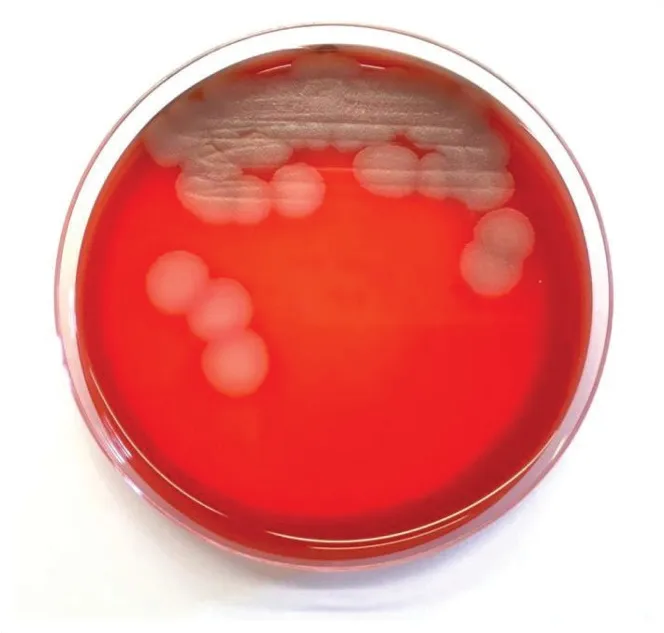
Typical morphology of Bacillus cereus on 5% horse blood agar (Pretoria, South Africa, 19 March 2019).
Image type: pathology (gram)